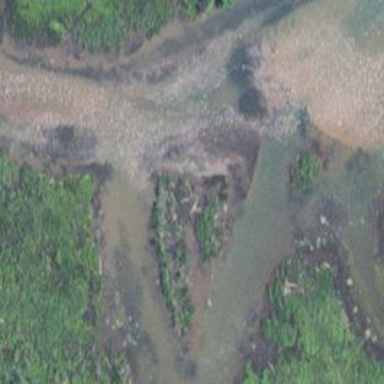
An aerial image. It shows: Marsh wetland.